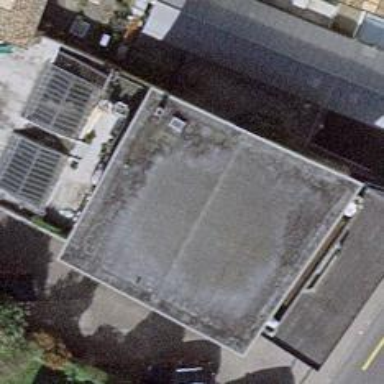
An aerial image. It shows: Car repair shop.